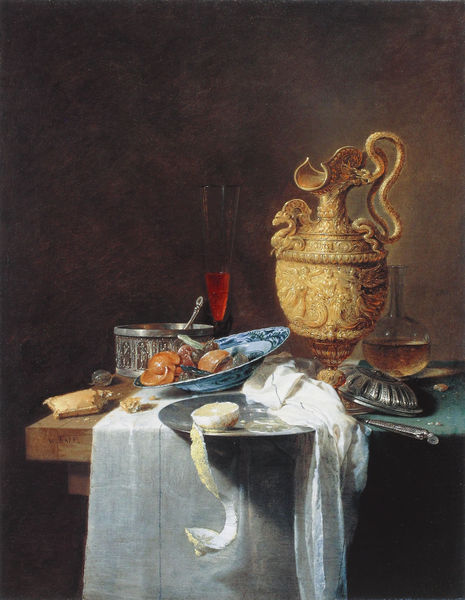
Titel: Stilleben mit vergoldeter Silberkanne
Künstler: Willem Kalf
Institution: Maastricht, Kunsthandel Noortman Master Paintings
Schlagwörter: blau, gemälde, weiß, glas, holz, orange, tisch, obst, rot, tuch, fest, alkohol, feier, flasche, wand, leinen, messer, schale, schüssel, silber, teller, bild, tischdecke, gold, chaos, früchte, krug, stilleben, stillleben, vase, liegen, essen, wein, brot, hängen, dose, karaffe, sekt, tafelsilber, pokal, zitrone, essensreste, zuckerdose, siber, cognac, poksl